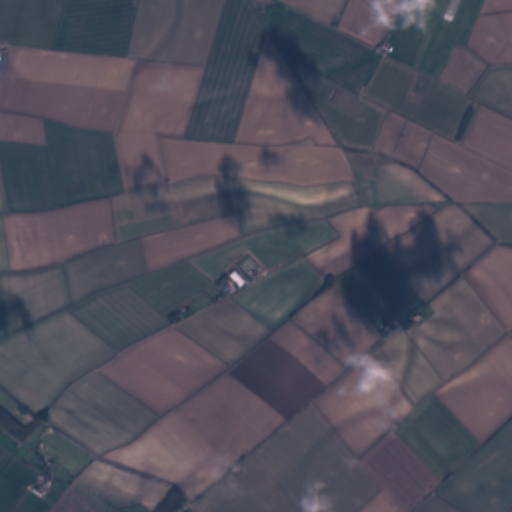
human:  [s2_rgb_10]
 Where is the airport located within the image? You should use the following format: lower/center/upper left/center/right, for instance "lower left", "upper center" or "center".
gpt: The airport is located in the upper right of the image.
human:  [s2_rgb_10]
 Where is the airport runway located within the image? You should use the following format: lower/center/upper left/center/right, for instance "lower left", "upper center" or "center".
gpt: The airport runway is located in the upper right of the image.
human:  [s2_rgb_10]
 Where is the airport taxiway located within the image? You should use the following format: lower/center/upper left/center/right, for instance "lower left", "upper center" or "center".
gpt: The airport taxiway is located in the upper right of the image.
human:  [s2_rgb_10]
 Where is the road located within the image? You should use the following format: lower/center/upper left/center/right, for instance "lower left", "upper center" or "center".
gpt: There is no road in the image.